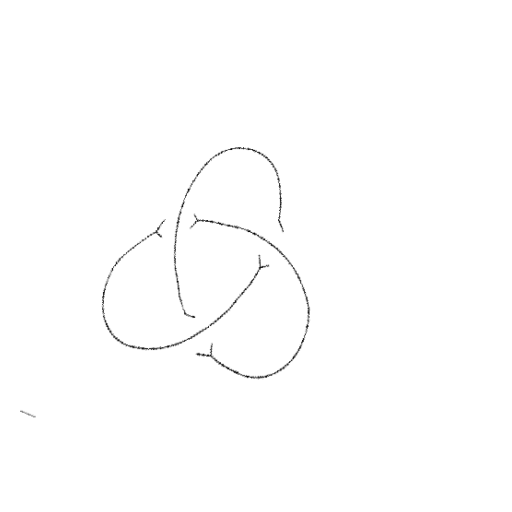
Crossing number: 3